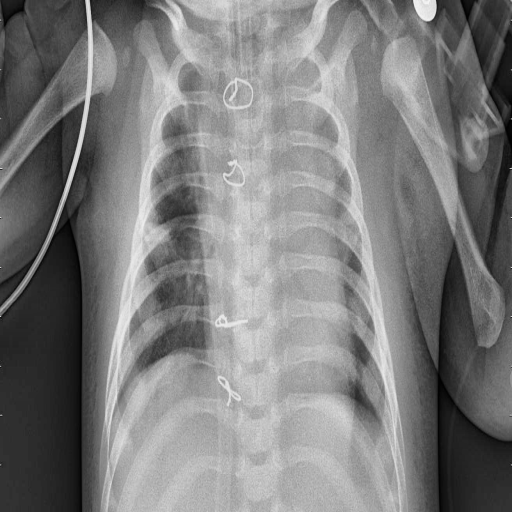
Finding: PNEUMONIA